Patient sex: M
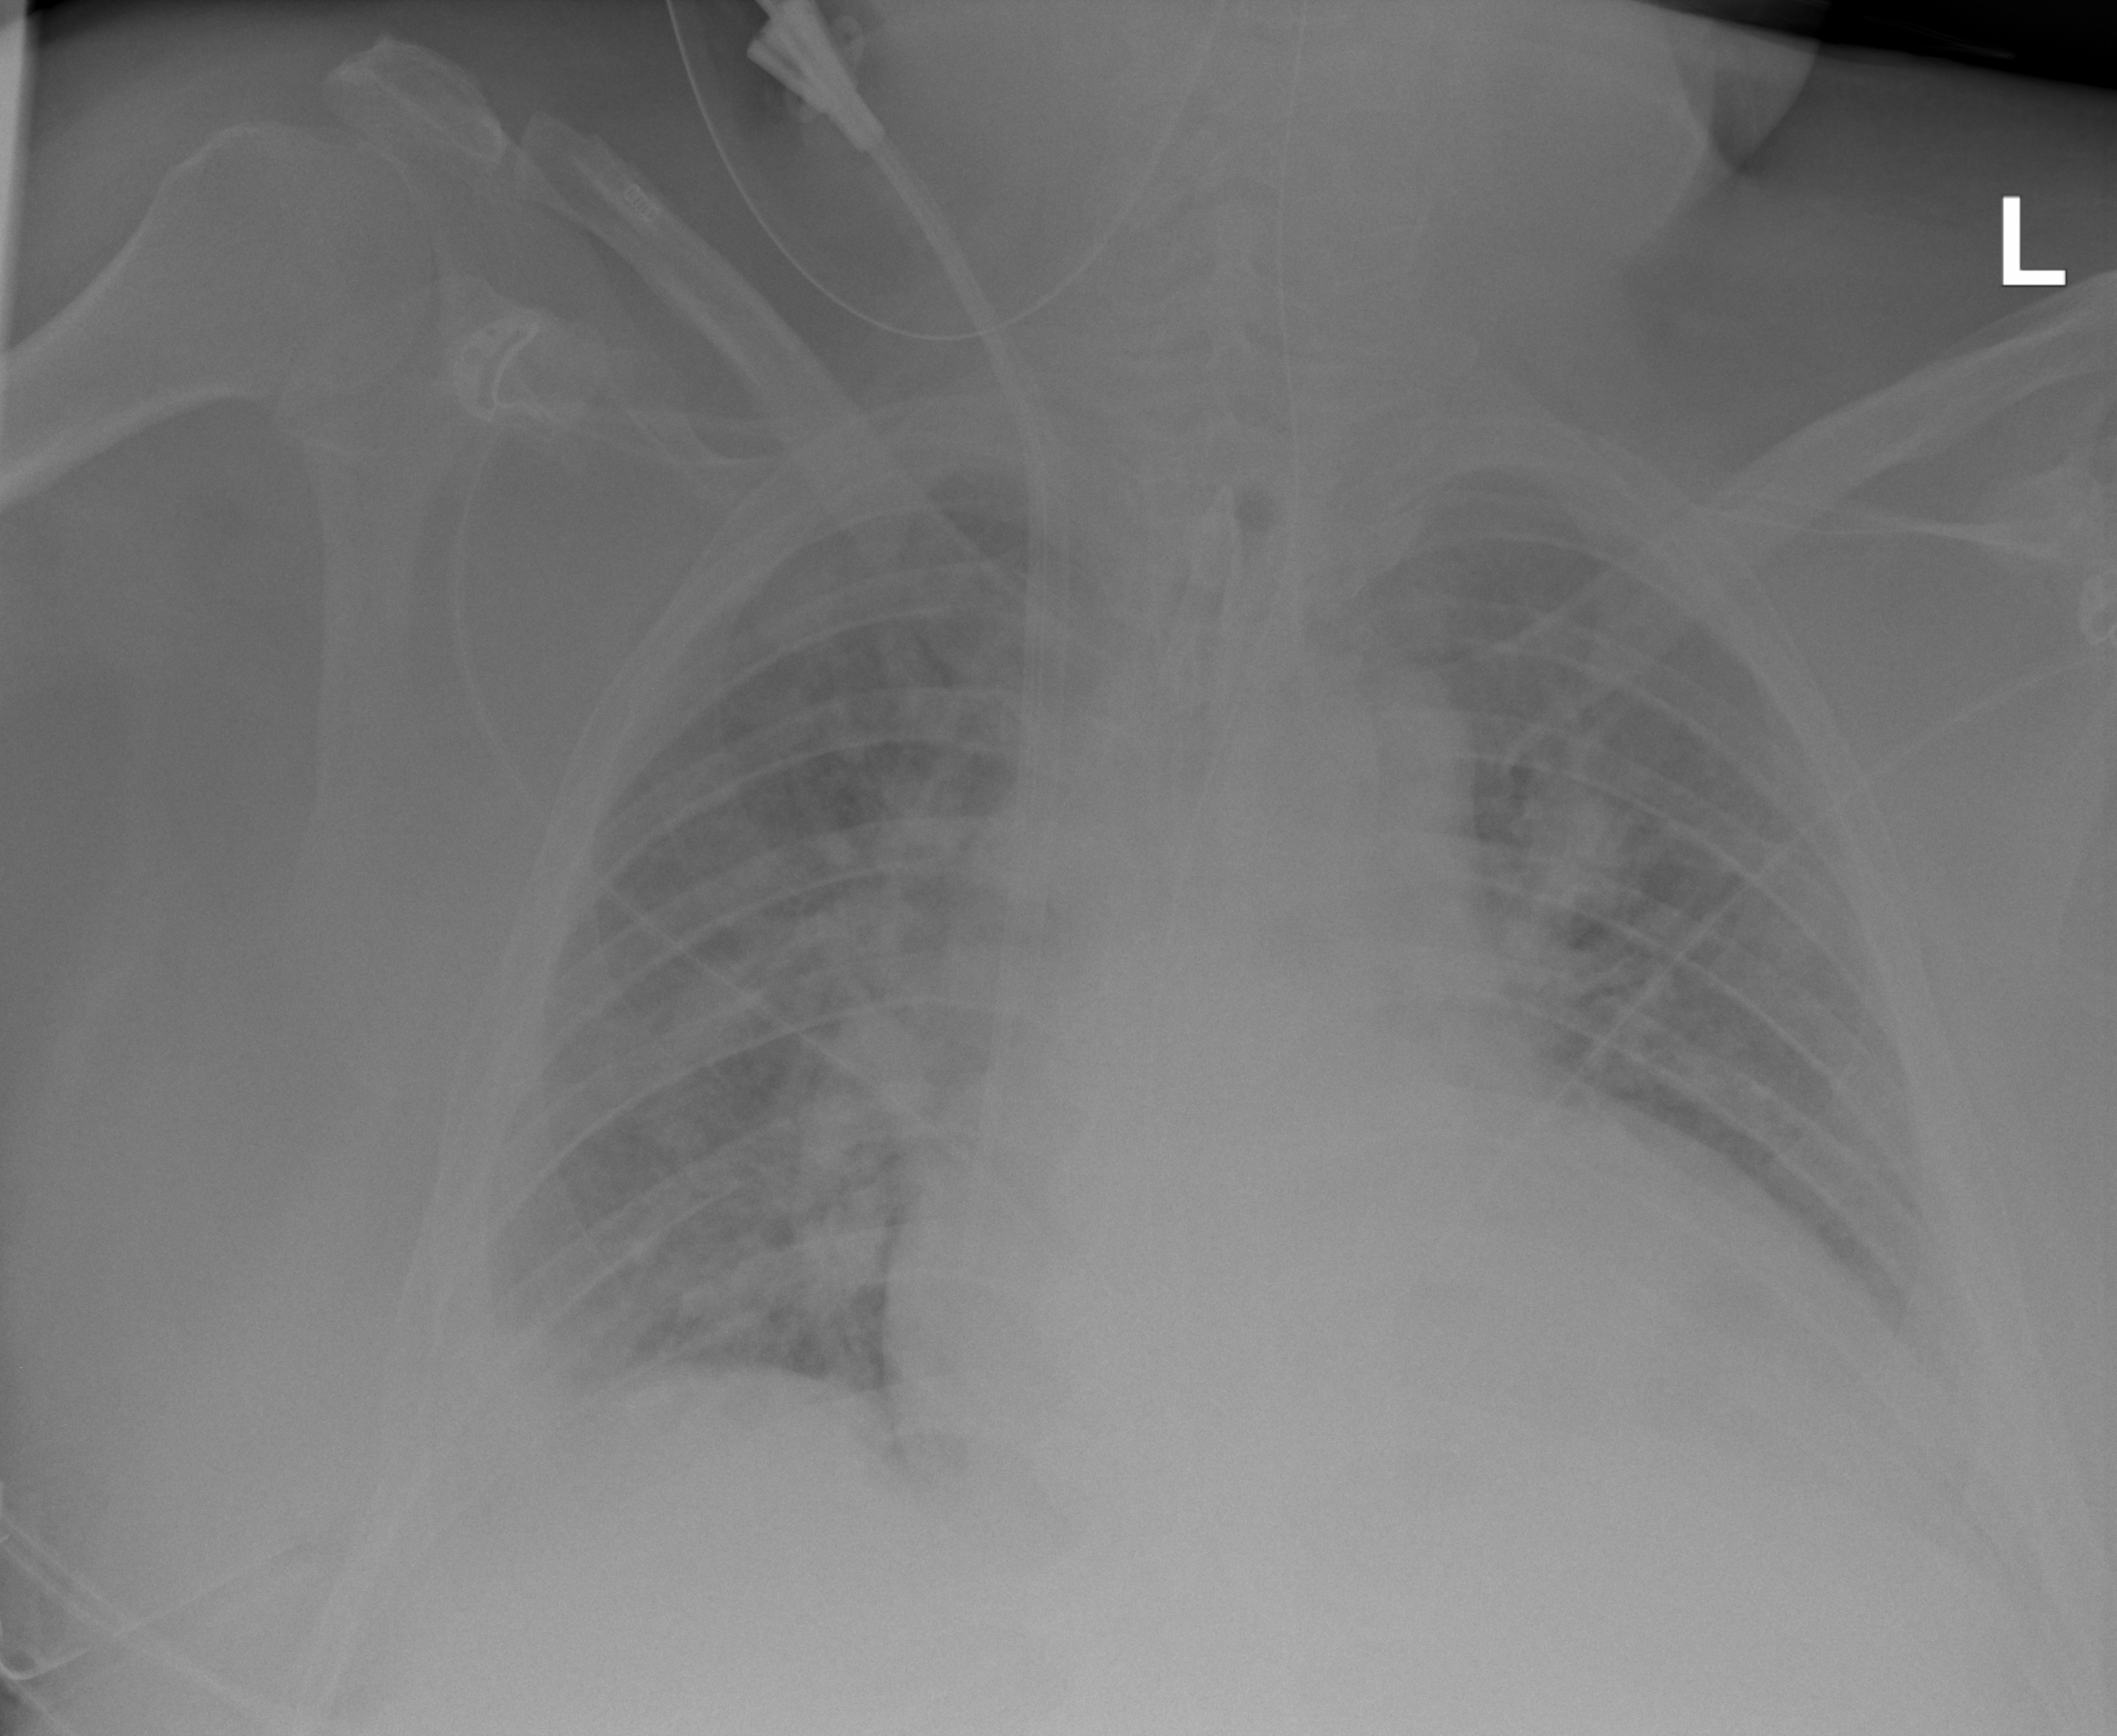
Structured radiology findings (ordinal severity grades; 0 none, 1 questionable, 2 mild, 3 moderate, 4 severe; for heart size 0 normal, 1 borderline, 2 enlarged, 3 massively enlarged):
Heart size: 2
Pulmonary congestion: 3
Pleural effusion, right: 3
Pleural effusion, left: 3
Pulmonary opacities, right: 3
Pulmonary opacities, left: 3
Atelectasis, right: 3
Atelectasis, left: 3